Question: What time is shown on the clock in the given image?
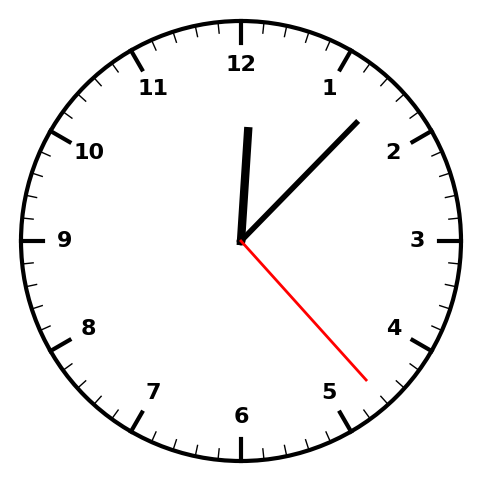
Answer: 12:07:23